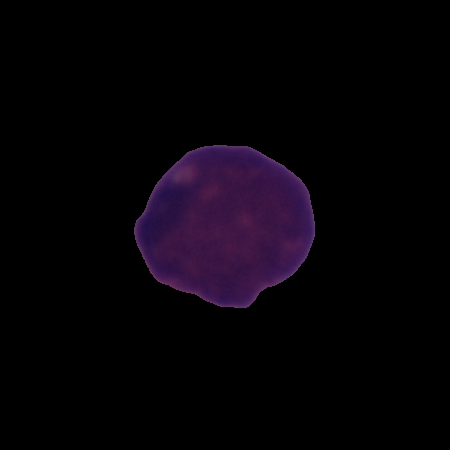
Label: cancer